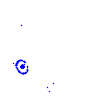
Particle: electron